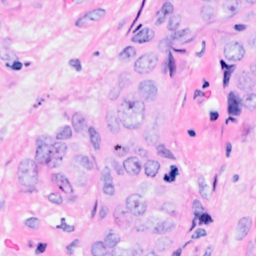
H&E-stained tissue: Breast